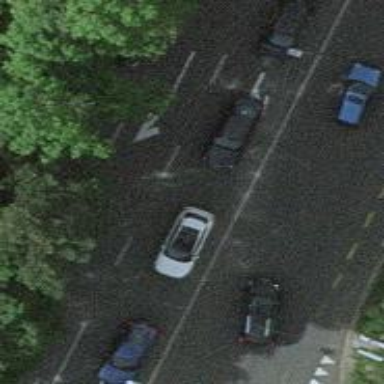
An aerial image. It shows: Primary road with asphalt surface.